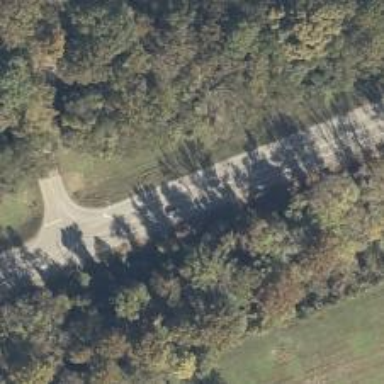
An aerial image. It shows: Asphalt road classified as primary highway.